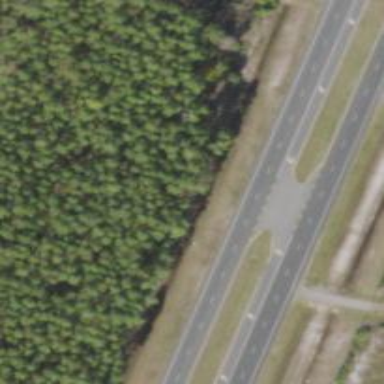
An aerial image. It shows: Asphalt road classified as trunk highway.